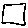
Label: square